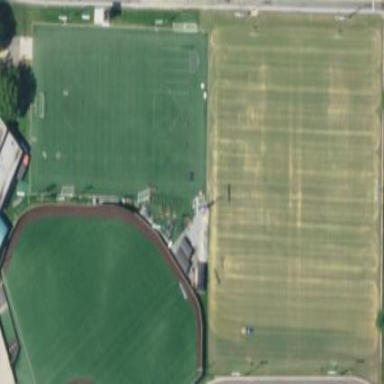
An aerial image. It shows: Sports centre dedicated to American football.